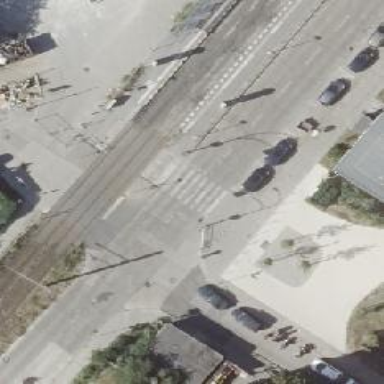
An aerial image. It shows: Pedestrian crossing with zebra markings on the footway.